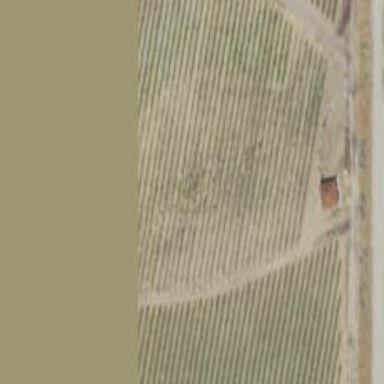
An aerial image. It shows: Vineyard with grape crops.